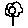
Label: flower